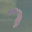
Label: 7